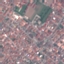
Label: Residential